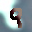
Label: 9